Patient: sex F, age 67
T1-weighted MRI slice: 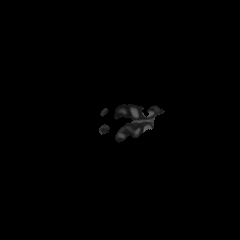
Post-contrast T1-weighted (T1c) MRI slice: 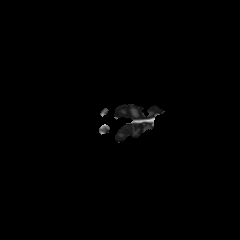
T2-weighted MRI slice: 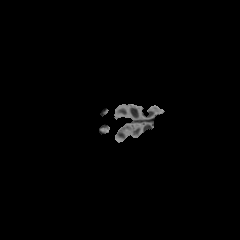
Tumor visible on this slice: no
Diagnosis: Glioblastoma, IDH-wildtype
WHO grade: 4